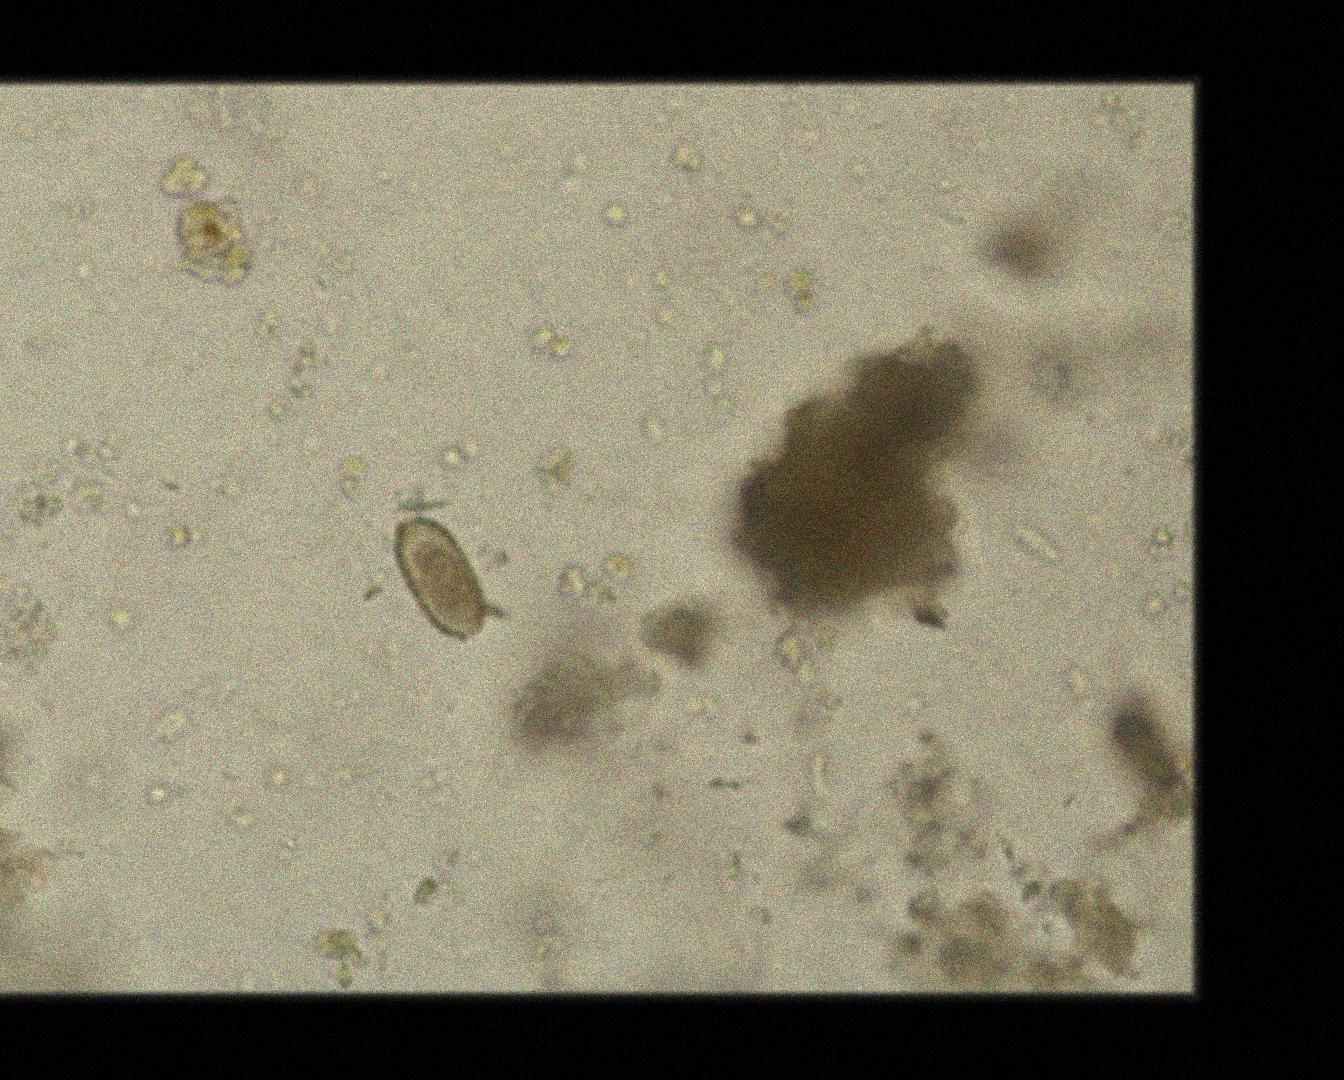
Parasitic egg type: Capillaria philippinensis